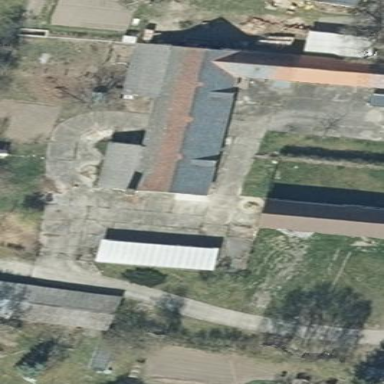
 where the roof is oriented along the structure."